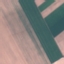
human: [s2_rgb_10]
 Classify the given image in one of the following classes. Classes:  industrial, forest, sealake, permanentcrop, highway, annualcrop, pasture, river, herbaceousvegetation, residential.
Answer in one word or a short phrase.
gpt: AnnualCrop